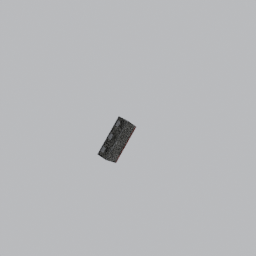
Label: architecture